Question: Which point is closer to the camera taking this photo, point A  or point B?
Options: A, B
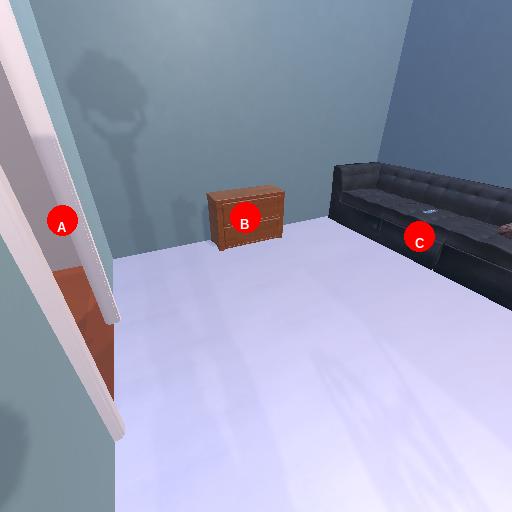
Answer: A